Question: I'm using <URL>. My template is as in the first link above looking like this:
'''
$(function() {
cropsSuggestionEngine.initialize();
$('#select-crop .typeahead').typeahead({
hint: true,
highlight: true,
minLength: 1
}, {
name: 'Gewassen',
displayKey: 'name',
source: cropsSuggestionEngine.ttAdapter(),
templates: {
empty: ['<div class="empty-message">','Niets gevonden...','</div>'].join('
'),
suggestion: Handlebars.compile('<p><strong>{{name}}</strong> in {{category}}<br/>'
+ 'Ras: {{race}}.<br/>'
+ '<i>Groeitijd: {{growingTime}} maanden.</i><br/>'
+ '<input type="hidden" name="selected-crop-id" value={{id}}></p>')
}
});
});
'''
What unfortunately happens is that all elements that match in the template get higlighted since they get the 'tt-highlight' css class when they are selected. See:

And in the HTML of the page this happens:
'''
Groeitijd: 2 m
<strong class="tt-highlight">a</strong>
<strong class="tt-highlight">a</strong>
nden.
'''
I do not want this highligting for the 'Groeitijd: {{growingTime}}' part in the template. I know how to remove all highlighting, but not for one specific part in a template.
Does anyone know how this can be accomplished? Many thanks.
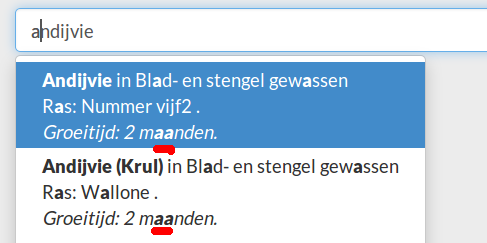
Answer: Fixed it by adding a class no-highlighting to the parts that I did not want to highlight, as follows:
'''
<i class="no-highlighting">Groeitijd: {{growingTime}} maanden.</i><br/>
'''
and since highlighting means adding 'strong' around the matched parts we gave this element a non-bold look by adding the following CSS:
'''
.no-highlighting strong {
font-weight:normal;
}
'''